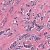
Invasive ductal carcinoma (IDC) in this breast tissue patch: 1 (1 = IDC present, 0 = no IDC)